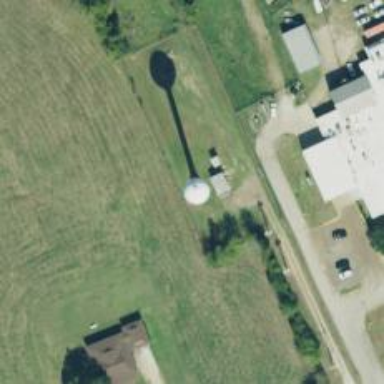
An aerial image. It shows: Water tower that is man-made.